This plot shows a bearing's acceleration signal over time (raw waveform). What is the most likely bearing condition (normal, inner_race, outer_race, ball)?
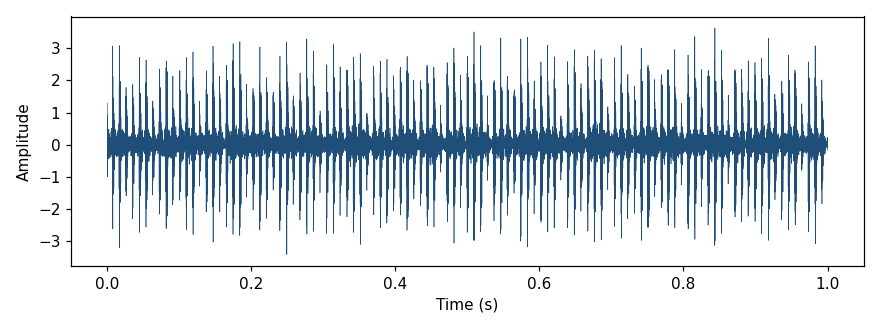
Answer: outer_race